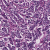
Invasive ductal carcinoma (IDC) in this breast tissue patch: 1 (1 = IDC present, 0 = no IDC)